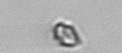
Label: Heterocapsa_rotundata